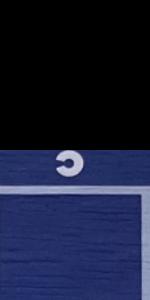
Label: Empty